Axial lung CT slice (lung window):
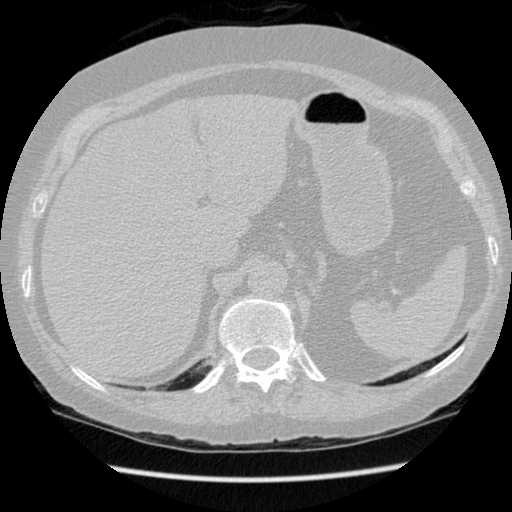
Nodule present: no